Question: When reading a csv file containing ID numbers, excel is reading strings as numbers. This also occurs when reading the same style of ID's in an excel vba array.

Under locals, the elements of the array are displayed as datatype "String", but the format is still a number.
I have tried changing the style to text as well as using CStr() on individual elements of an array. Is there a way to have excel read the ID's as a string instead of a number?
Thanks.
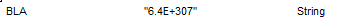
Answer: To convert back this might suit:
'''
=SUBSTITUTE(LEFT(A1,3),".","")&"E"&TEXT(RIGHT(A1,3)-1,"0000")
'''